Current action and preconditions to check: trajectory_clear

Your task: For each precondition in the list above, predict whether it will hold at this action.

Consider the current scene as observed from the mobile robot's camera, and analyze the predicted future states of all dynamic agents (e.g., people, animals, vehicles, or any moving entities) within the NEXT SECOND.

IMPORTANT: Only answer "very likely" if you are absolutely certain—based on strong, clear evidence—that a dynamic agent will violate the precondition in the predicted future state. Do NOT answer "very likely" for unlikely, ambiguous, or low-probability risks.

Ask yourself for each precondition: Is there a high probability, with clear and convincing evidence, that the predicted future states of any dynamic agent will interfere with the predicted future state of the currently executing action within the NEXT SECOND, causing that precondition to fail?

Assess the risk level based on these predictions. Use "likely" or "very likely" if motions create a clear risk of interference.

Use "neutral" or "improbable" if agents are nearby but their predicted paths are clearly diverging or non-conflicting.

Failure Risk Categories: "very improbable", "improbable", "neutral", "likely", "very likely"

Answer Format: Output ONLY the probability_of_failure value from these categories: "very improbable", "improbable", "neutral", "likely", "very likely"

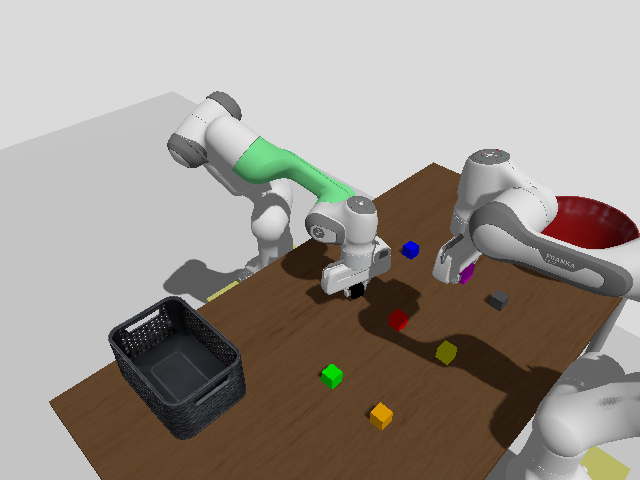

Answer: very improbable